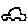
Label: car